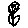
Label: flower